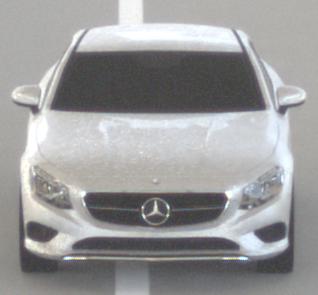
Make: Mercedes-Benz
Model: S 400 Coupé
Detailed model: S-Class (217) Coupé
Model produced from: 2015/10
Model produced until: 2017/09
Doors: 2
Color: white
Road condition: dry road
Daytime: morning or afternoon
Contrast: low contrast